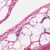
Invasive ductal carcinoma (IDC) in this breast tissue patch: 0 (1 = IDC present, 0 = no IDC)